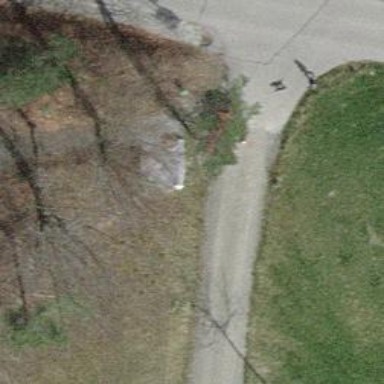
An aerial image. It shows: Brown bench.